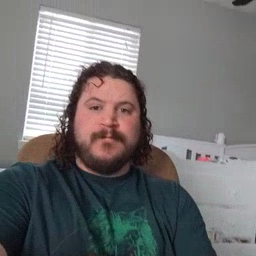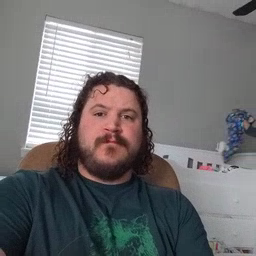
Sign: go